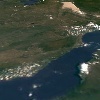
Label: land